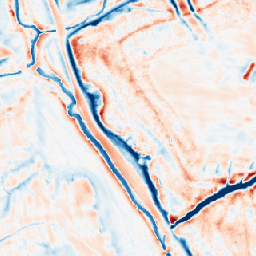
Category: edge_preserving
Decomposition family: bilateral
Decomposition parameters: d: 21
sigma_color: 50
sigma_space: 25
Upsampling method: nearest
Upsampling parameters: scale: 8
Upsampling scale: 8